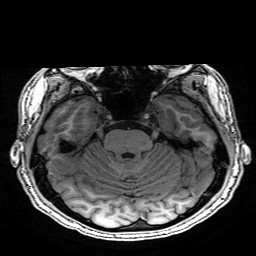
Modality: T1w
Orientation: coronal
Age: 22
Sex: male
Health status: healthy
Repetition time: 2.53 s
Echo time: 0.0034 s